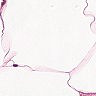
Metastatic tissue present: no